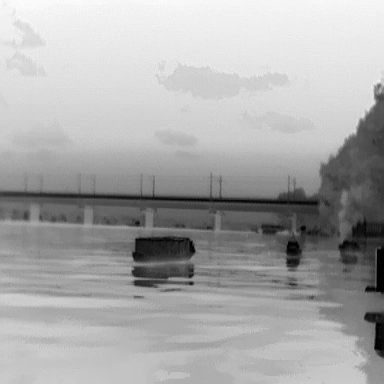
There is a fishing_boat in the infrared image.